Question: Count the number of objects in the diagram.
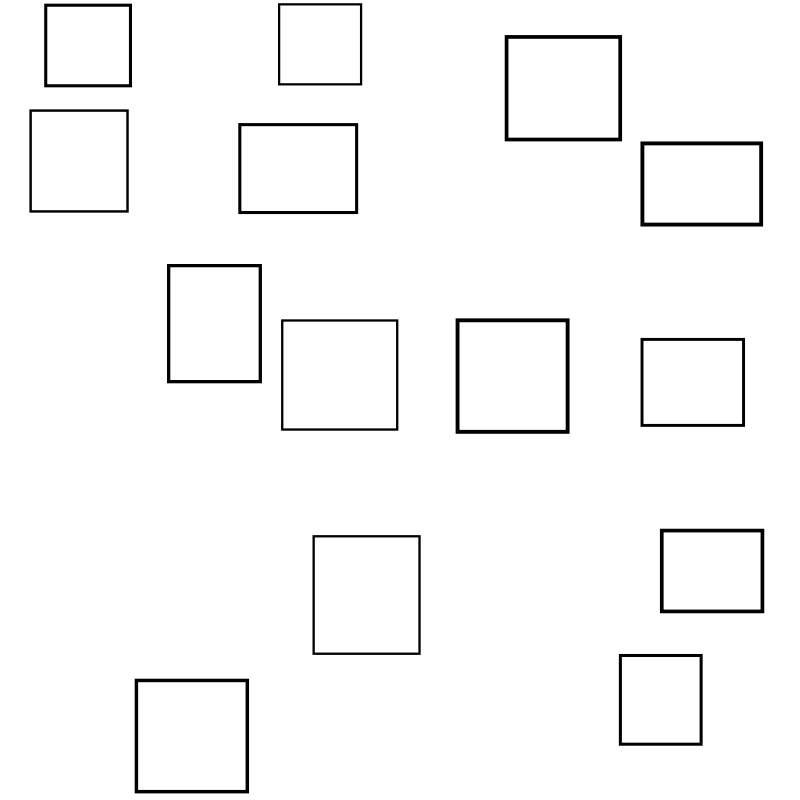
Answer: 14